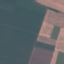
Land use / land cover: AnnualCrop